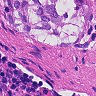
Metastatic tissue present: yes